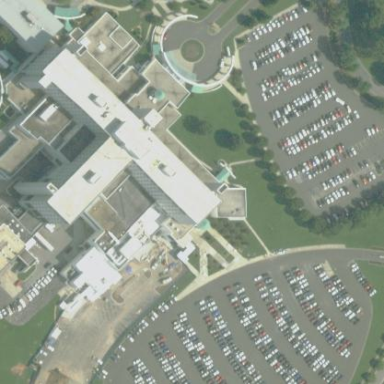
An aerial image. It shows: Healthcare facility identified as hospital.